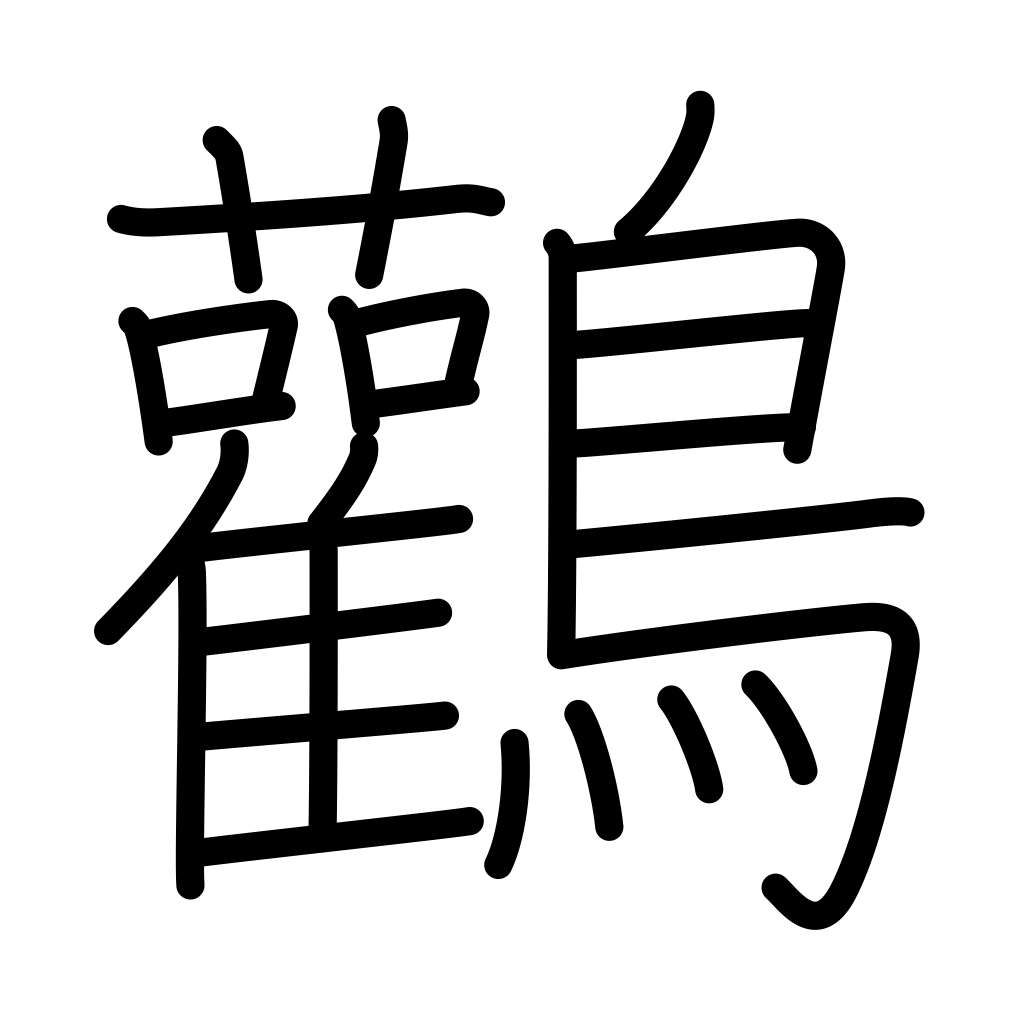
Meaning: Japanese stork